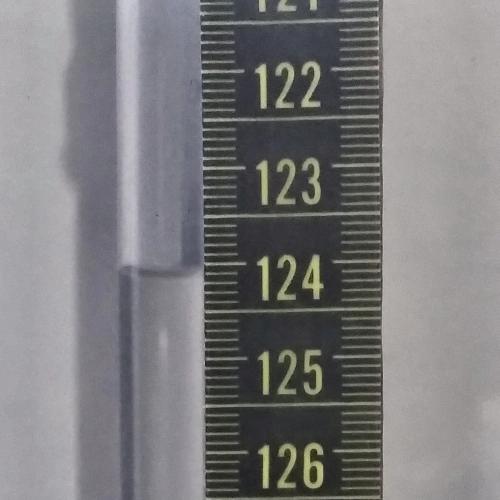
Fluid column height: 124.1 cm